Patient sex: M
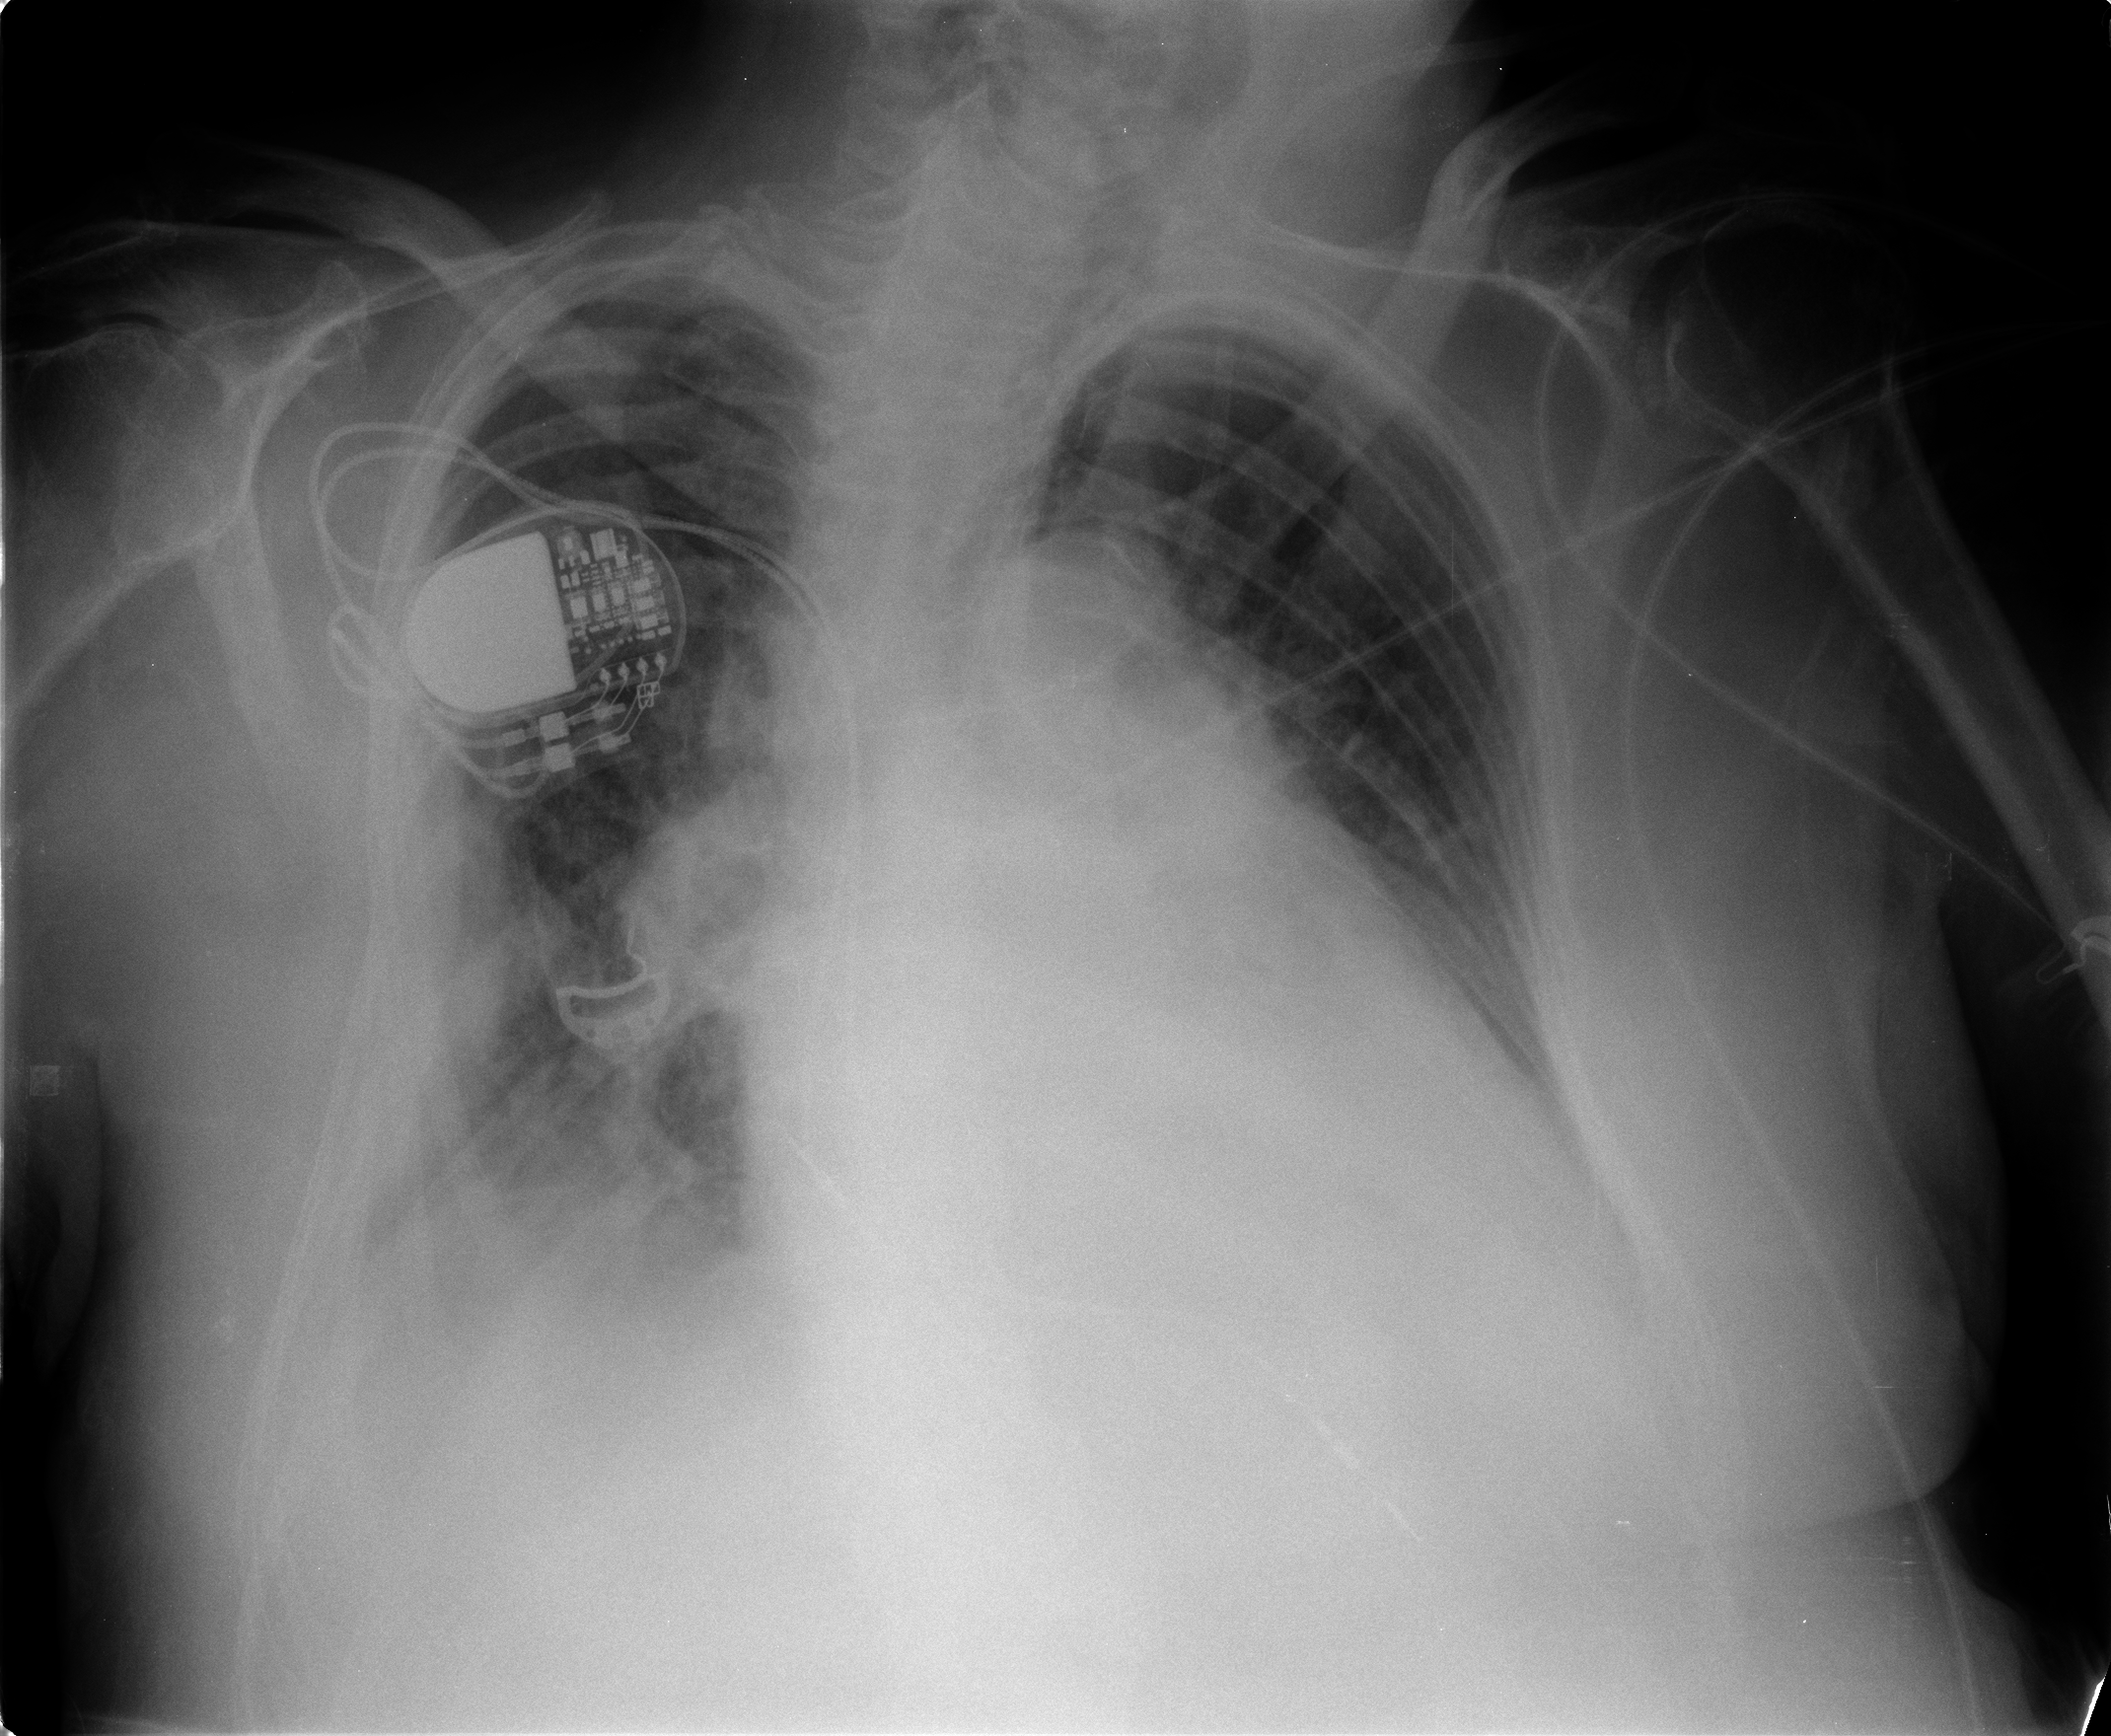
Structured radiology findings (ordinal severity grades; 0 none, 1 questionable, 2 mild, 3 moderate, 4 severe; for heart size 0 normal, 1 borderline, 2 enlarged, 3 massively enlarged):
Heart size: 0
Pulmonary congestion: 0
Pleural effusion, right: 3
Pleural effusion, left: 2
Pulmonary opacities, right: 2
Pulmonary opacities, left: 0
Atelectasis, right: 3
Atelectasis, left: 0